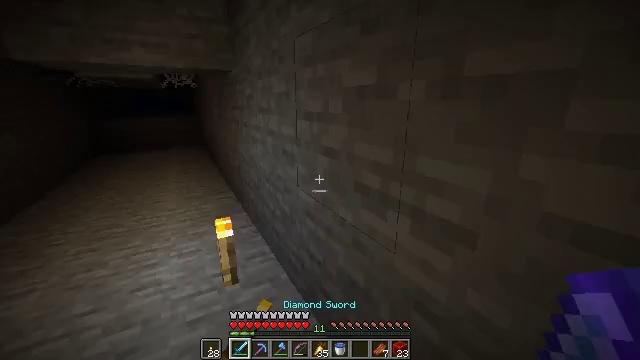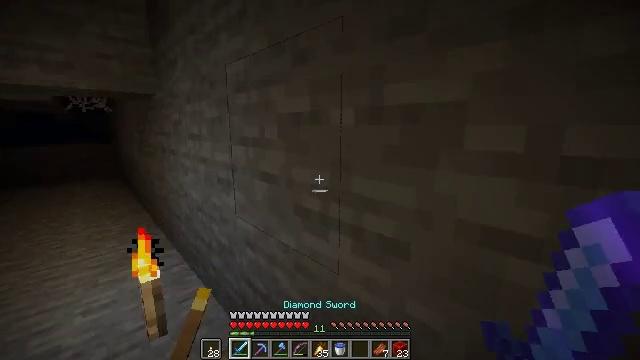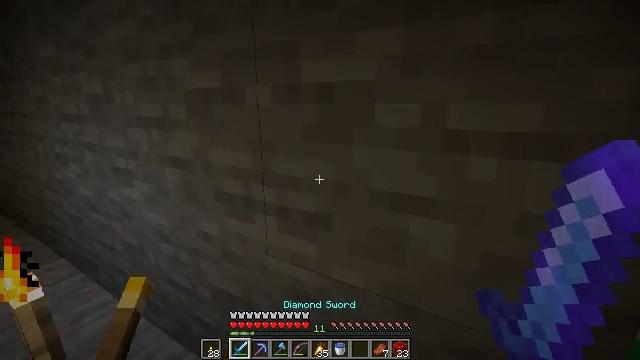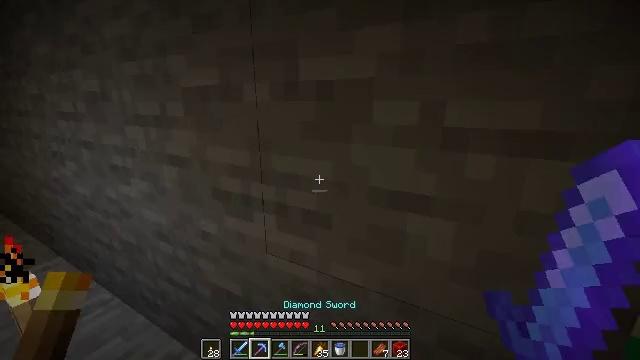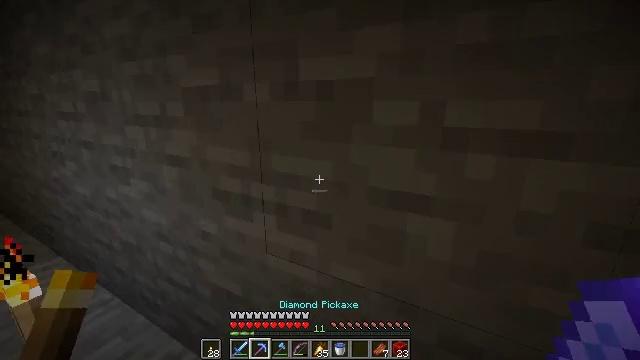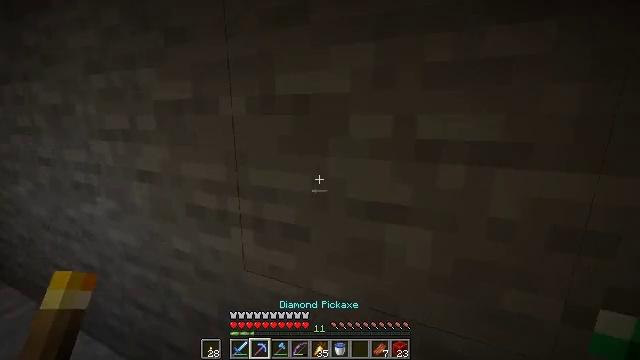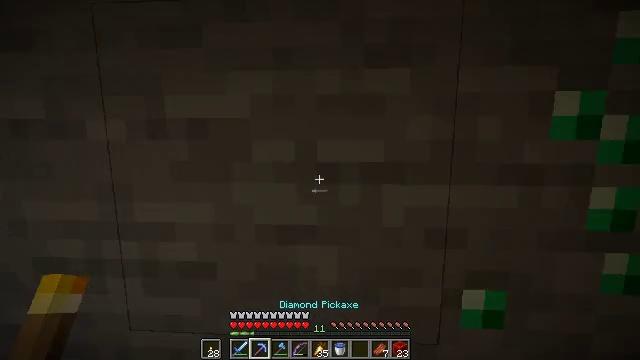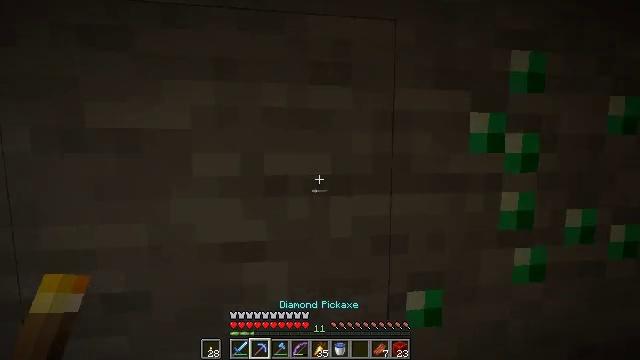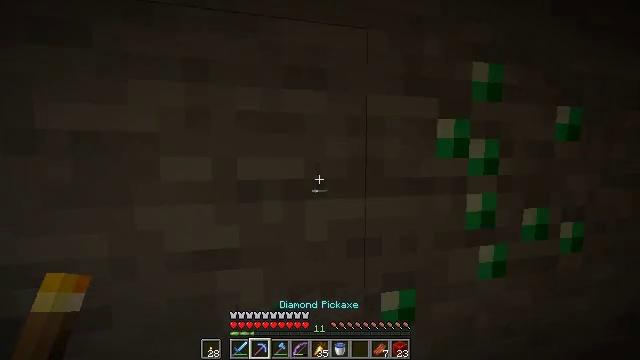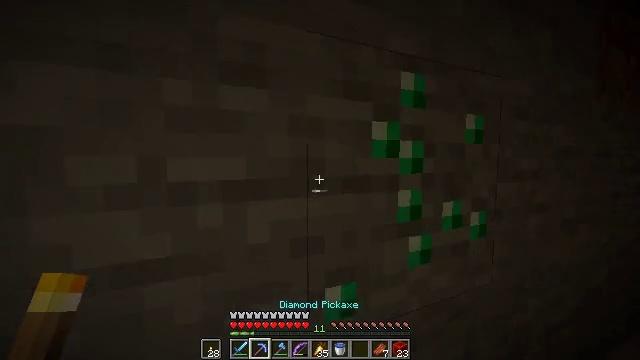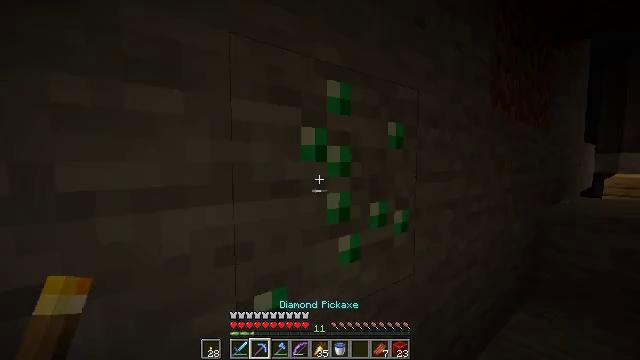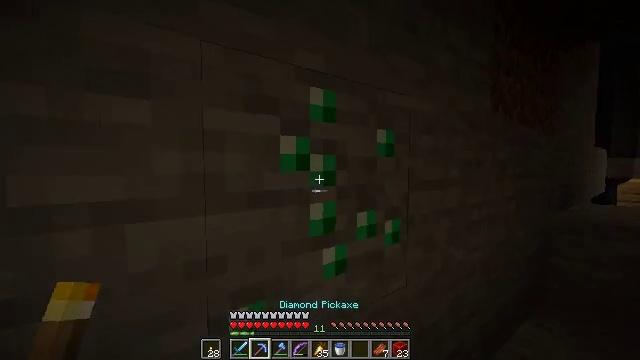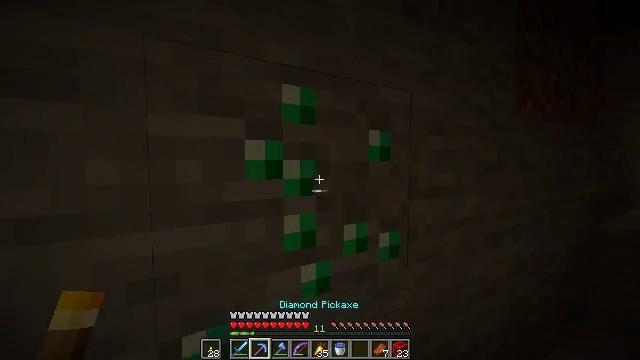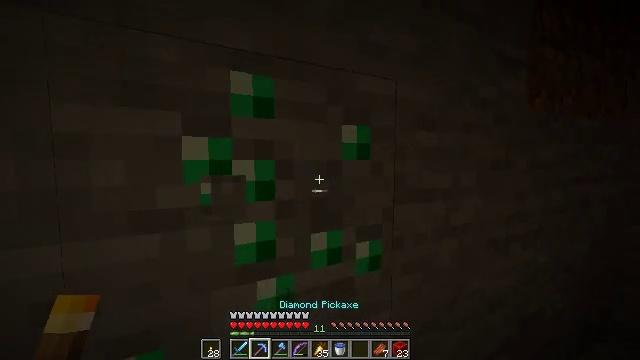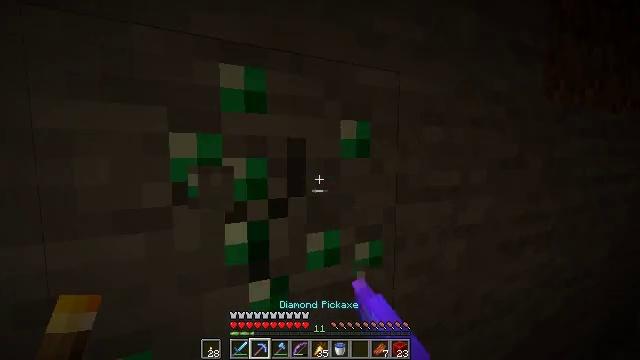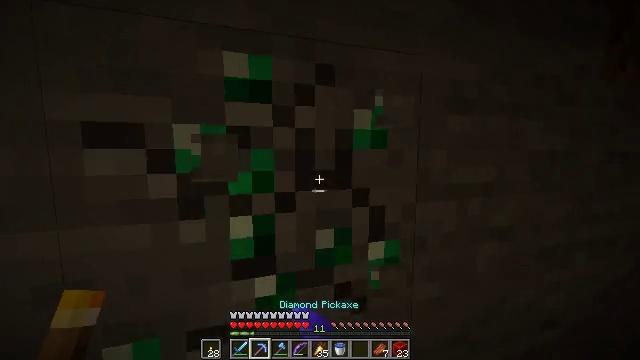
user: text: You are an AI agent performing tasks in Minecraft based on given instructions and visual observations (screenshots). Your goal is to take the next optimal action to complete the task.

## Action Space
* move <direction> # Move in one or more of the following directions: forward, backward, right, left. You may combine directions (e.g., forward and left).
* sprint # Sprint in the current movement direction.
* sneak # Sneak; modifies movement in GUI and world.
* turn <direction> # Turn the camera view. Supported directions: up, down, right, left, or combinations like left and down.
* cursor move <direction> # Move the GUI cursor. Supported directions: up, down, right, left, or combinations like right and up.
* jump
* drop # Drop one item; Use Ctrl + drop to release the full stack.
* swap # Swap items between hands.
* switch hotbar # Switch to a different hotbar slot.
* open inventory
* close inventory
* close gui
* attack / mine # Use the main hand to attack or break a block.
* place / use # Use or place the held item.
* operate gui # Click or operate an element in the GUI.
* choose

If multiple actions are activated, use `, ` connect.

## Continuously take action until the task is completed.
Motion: motion action
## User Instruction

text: Use a pickaxe to gather emerald ore.
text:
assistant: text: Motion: turn right and up
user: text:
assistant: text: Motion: turn right and down
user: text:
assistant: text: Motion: switch to hotbar 2
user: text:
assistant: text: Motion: switch to hotbar 2
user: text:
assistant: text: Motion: turn right and up, switch to hotbar 2
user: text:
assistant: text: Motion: turn right and up
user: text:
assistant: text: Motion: turn right and up
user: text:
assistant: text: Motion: turn right
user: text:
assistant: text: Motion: turn right
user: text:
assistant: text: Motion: move right, turn right
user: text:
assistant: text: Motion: move forward and move right, turn left and up
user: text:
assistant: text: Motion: move forward and move right, turn left
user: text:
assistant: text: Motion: move forward and move right, turn left, attack / mine
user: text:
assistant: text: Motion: turn left, attack / mine
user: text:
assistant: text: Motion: turn left and down, attack / mine
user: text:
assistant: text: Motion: turn left, attack / mine
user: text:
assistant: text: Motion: attack / mine
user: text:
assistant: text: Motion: turn left, attack / mine
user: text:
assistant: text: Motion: attack / mine
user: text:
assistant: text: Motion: turn down, attack / mine
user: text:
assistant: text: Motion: attack / mine